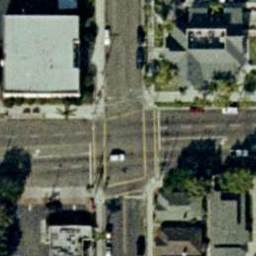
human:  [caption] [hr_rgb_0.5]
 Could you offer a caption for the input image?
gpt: An intersection with some cars parked at the roadside .

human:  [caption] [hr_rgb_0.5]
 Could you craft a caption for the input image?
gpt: A busy intersection with some houses and plants at the corners .

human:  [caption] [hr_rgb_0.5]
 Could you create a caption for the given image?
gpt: A busy intersection with some cars parked at the roadside .

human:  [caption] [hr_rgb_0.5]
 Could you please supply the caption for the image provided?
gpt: An intersection with some houses and plants at the corners .

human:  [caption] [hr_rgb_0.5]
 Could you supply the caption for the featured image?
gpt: An intersection with two roads vertical to each other .